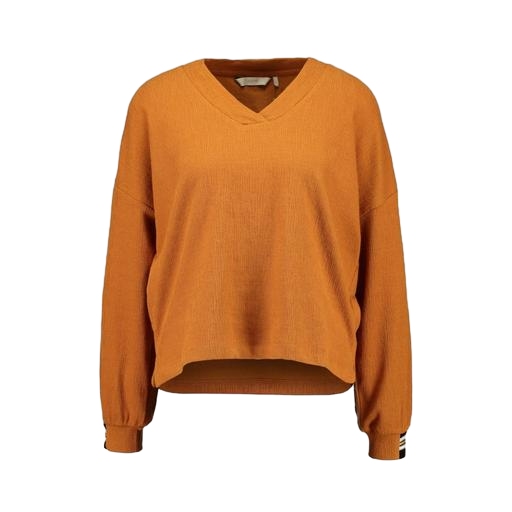
wide vneck, long sleeved brown v-neck, her longsleeve top, white background